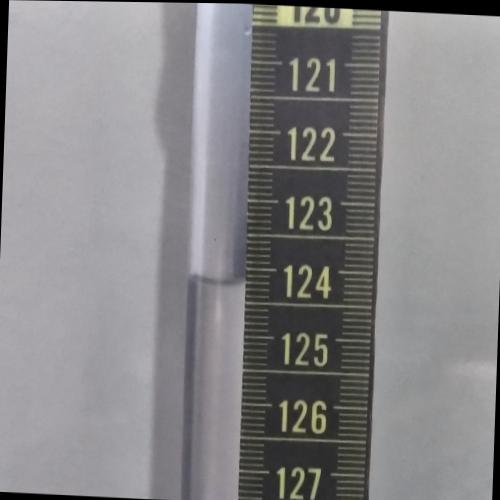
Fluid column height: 124.2 cm